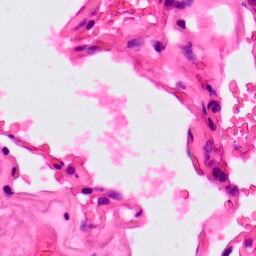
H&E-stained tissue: Lung